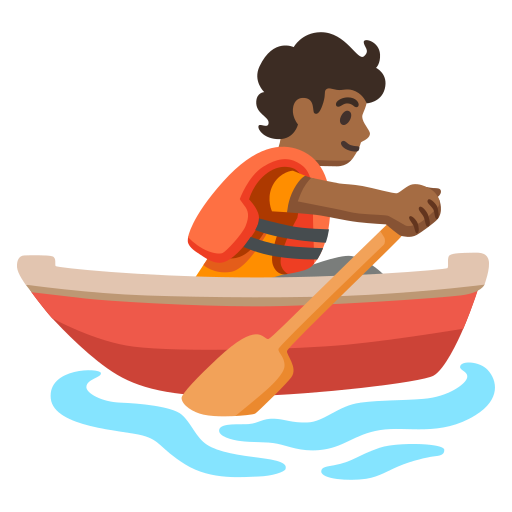
Emoji: 🚣🏾